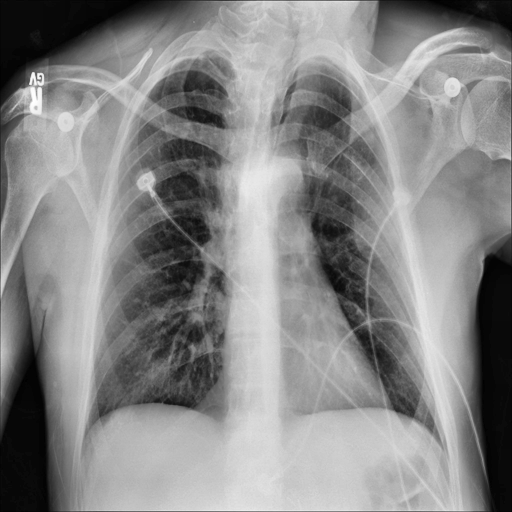
Finding: NORMAL